Question: Hello I am trying to use 'google-play-services_lib' in my android project. As you know in android phone there is Google Play Service APK which provide a some features to you such as location fetching etc.
So I have confusion that Suppose user have Google Play Service APK version is 4.3 and I am using Google Play Services library version is 4.0.30 in android project to build the app.
Do we require same version on both side like build with same latest Google play service library and Google Play Services installed APK to make as like Push Notification, Location fetching work in this case or there is no link between them ?

Thanks in advance
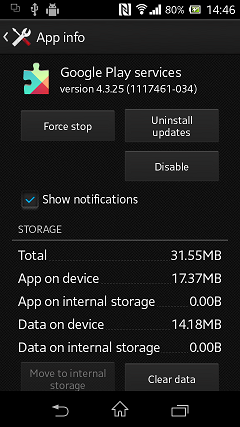
Answer: They don't have to match.
The development of the library and the application is not completely dependant, that's why thier version number is different. As far as I know, each release of the services apk defines a maximum version of the library that is supported. So the only conflict could happen when the services apk is outdated (on the target device), and your application's library is a newer one.
The best you can do is to update the library, and the services application on your device.
It should work that way.